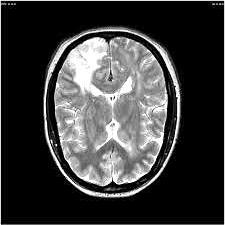
Label: notumor